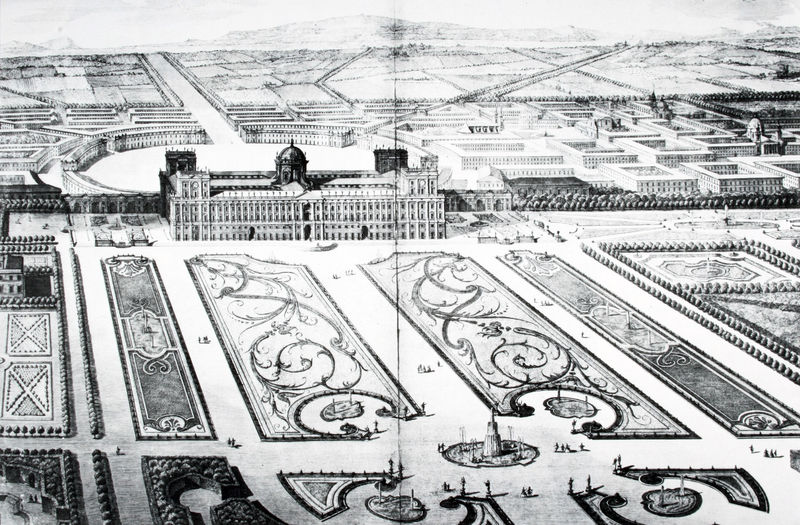
Titel: Tafel XIV der "Dichiarazione dei disegni del Real Palazzo di Caserta"
Künstler: Luigi Vanvitelli
Standort: Caserta
Institution: Palazzo Reale
Schlagwörter: berg, dunkel, himmel, weiß, bäume, landschaft, menschen, stadt, blumen, frankreich, grau, hell, hintergrund, schwarz, skizze, strasse, zeichnung, anlage, gebäude, park, parkanlage, schloss, leute, muster, ornament, architektur, barock, felder, horizont, hügel, natur, büsche, gewässer, kanal, wege, pflanze, pflanzen, anhöhe, brunnen, bassin, garten, ranken, springbrunnen, papier, ansicht, perspektive, berge, grafik, graphik, hof, platz, figuren, französisch, kuppel, arches, architecture, palace, people, white, window, black, grey, windows, symmetrie, floral, ornamente, picture, print, luftaufnahme, stadtansicht, eingang, palast, strahlen, kreuzung, symmetrisch, hinten, druck, schwarz-weiß, druckgrafik, radierung, stich, kupfer, bleistift, entwurf, rom, ranke, girlanden, weißß, statuen, anwesen, residenz, lanschaft, sky, strassen, building, field, house, landscape, mountain, water, street, trees, beet, beete, parterre, plan, gärten, achse, achsen, fontäne, absolutismus, flat, grass, bushes, garden, path, plants, road, view, drawing, nymphenburg, kupferstich, black and white, bepflanzung, castle, graphic, illustration, sketch, geometrie, arabesken, brunne, town, chateau, abriss, riss, grundriss, city, royal, versailles, rondell, petersdom, barockgarten, schlossanlage, dome, ordnung, lageplan, gartenanlage, prospekt, courtyard, schlosspark, buildings, gate, mansion, plans, gartenarchitektur, fountain, gardens, lawn, stadtplan, bleistif, blumenbeete, statues, large, rabatten, rasenflächen, map, parl, gartenbau, entwrf, falz, aerial, lines, book, fields, hauss, sonnenkönig, humans, bernin, graten, rome, alllee, page, einfassungen, ratio, saint pierre, symethrie, vatican, häuserblocks, image, oberschleißheim, schlossplan, pages, walkway, official, symmetrical, 18. jahrhundert, staturen, schloas, government, layout, black and whtie, schloßplatz, symetrical, palast#, parliment, landscaping, foutain, shconebrun, regierungsbereich, st peters, ountain